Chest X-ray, PA view. Patient: 29 years old, sex M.
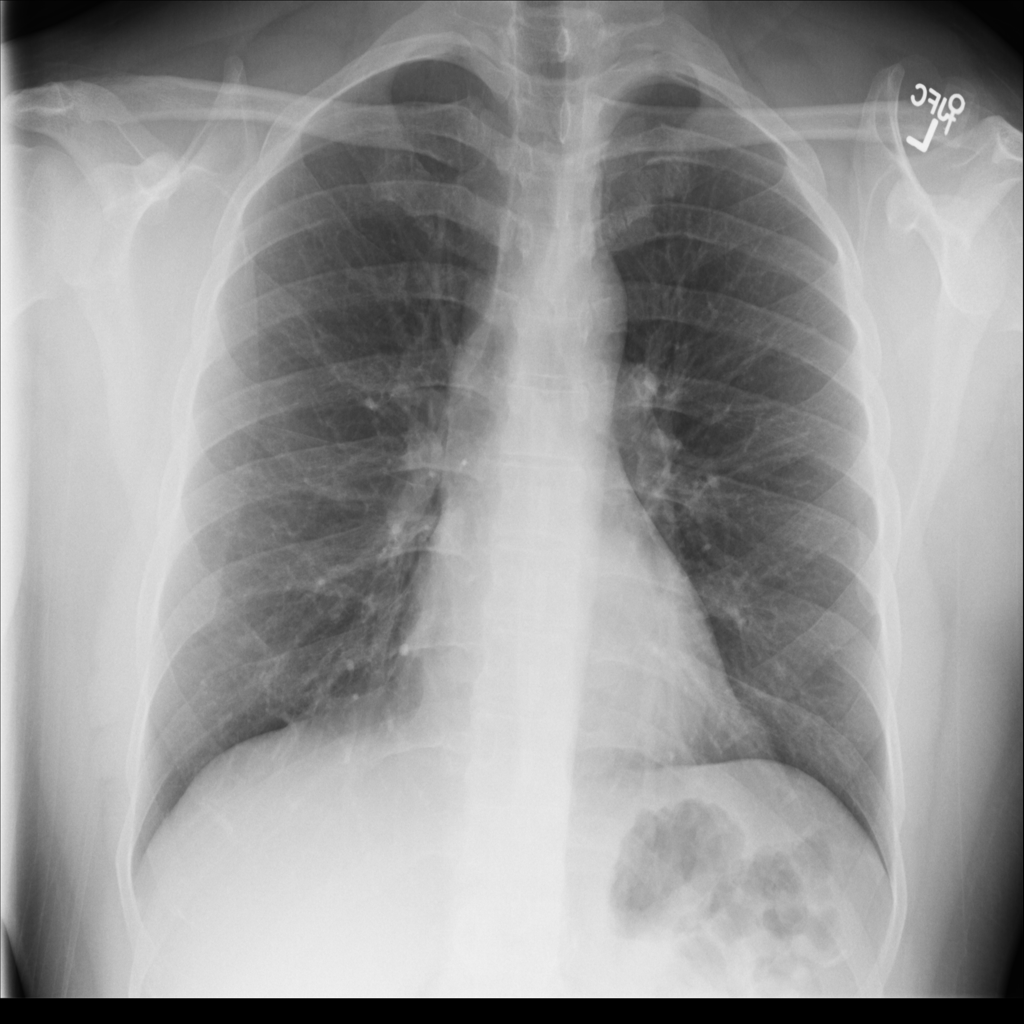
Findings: No Finding